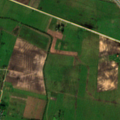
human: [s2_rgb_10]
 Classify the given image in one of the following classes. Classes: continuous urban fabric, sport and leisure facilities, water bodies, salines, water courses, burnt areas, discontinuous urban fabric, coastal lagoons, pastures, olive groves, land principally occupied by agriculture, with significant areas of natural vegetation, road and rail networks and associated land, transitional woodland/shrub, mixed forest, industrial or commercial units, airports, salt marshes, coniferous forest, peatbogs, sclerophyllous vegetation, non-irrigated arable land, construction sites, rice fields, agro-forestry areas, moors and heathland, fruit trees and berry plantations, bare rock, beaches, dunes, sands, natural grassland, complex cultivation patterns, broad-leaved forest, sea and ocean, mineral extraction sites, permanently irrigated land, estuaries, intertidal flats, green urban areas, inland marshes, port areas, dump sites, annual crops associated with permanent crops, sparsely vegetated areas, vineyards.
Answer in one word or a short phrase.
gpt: discontinuous urban fabric, industrial or commercial units, non-irrigated arable land, pastures